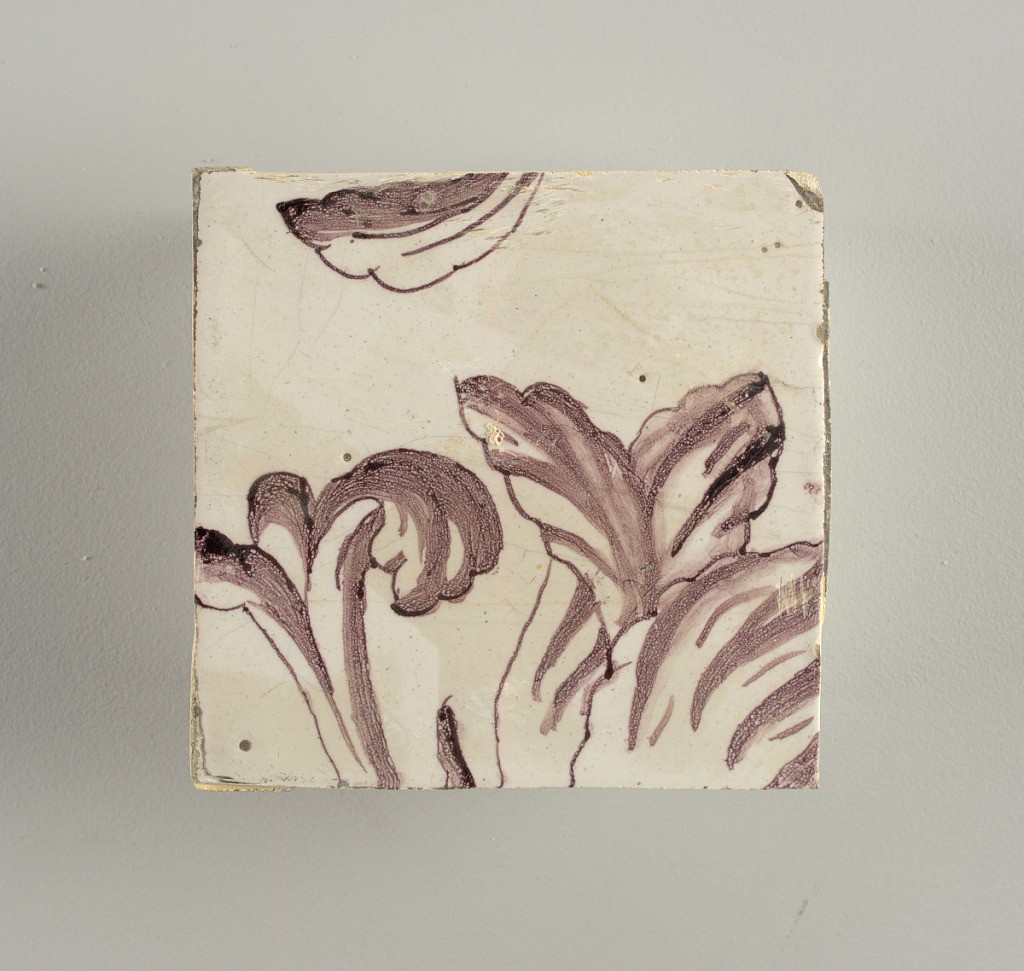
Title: Wall facing
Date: ca. 1725
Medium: Tin-glazed earthenware, underglaze
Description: Horizontal rectangle.  Thirty-seven tiles wide and twenty-one high with opening for door or window nineteen and one-half tiles high and twelve wide.  To left and right of opening, centered canopy above. Left, woman representing Hope, right, a sculputure urn.  Centered above opening, a mascaron.  Arabesque design of foliage.